Field crop: maize
Growth stage: 2
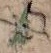
Species: atriplex